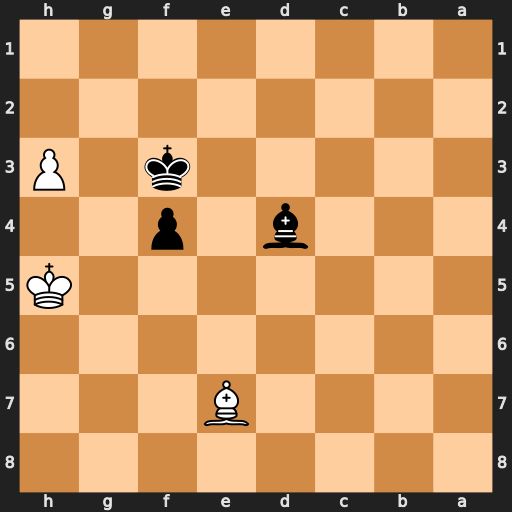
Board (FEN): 8/4B3/8/7K/3b1p2/5k1P/8/8
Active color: b
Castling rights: -
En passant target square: -
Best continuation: Ke2 Bd6 f3